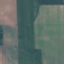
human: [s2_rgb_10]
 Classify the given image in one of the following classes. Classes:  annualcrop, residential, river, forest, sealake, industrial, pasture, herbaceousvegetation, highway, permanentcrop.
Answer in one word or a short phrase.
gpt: AnnualCrop